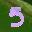
Label: 5